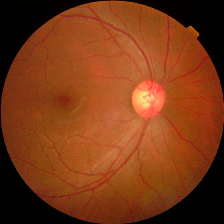
Diabetic retinopathy grade: No DR